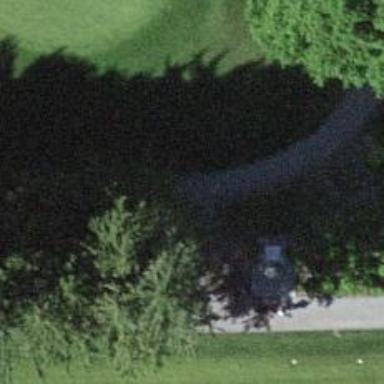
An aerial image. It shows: Designated golf cart track with grade1 surface.